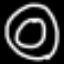
Label: donut